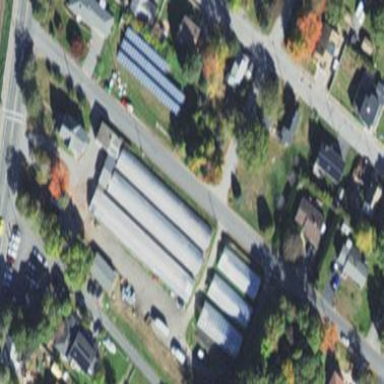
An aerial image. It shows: Greenhouse.